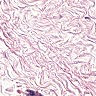
Metastatic tissue present: no